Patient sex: M
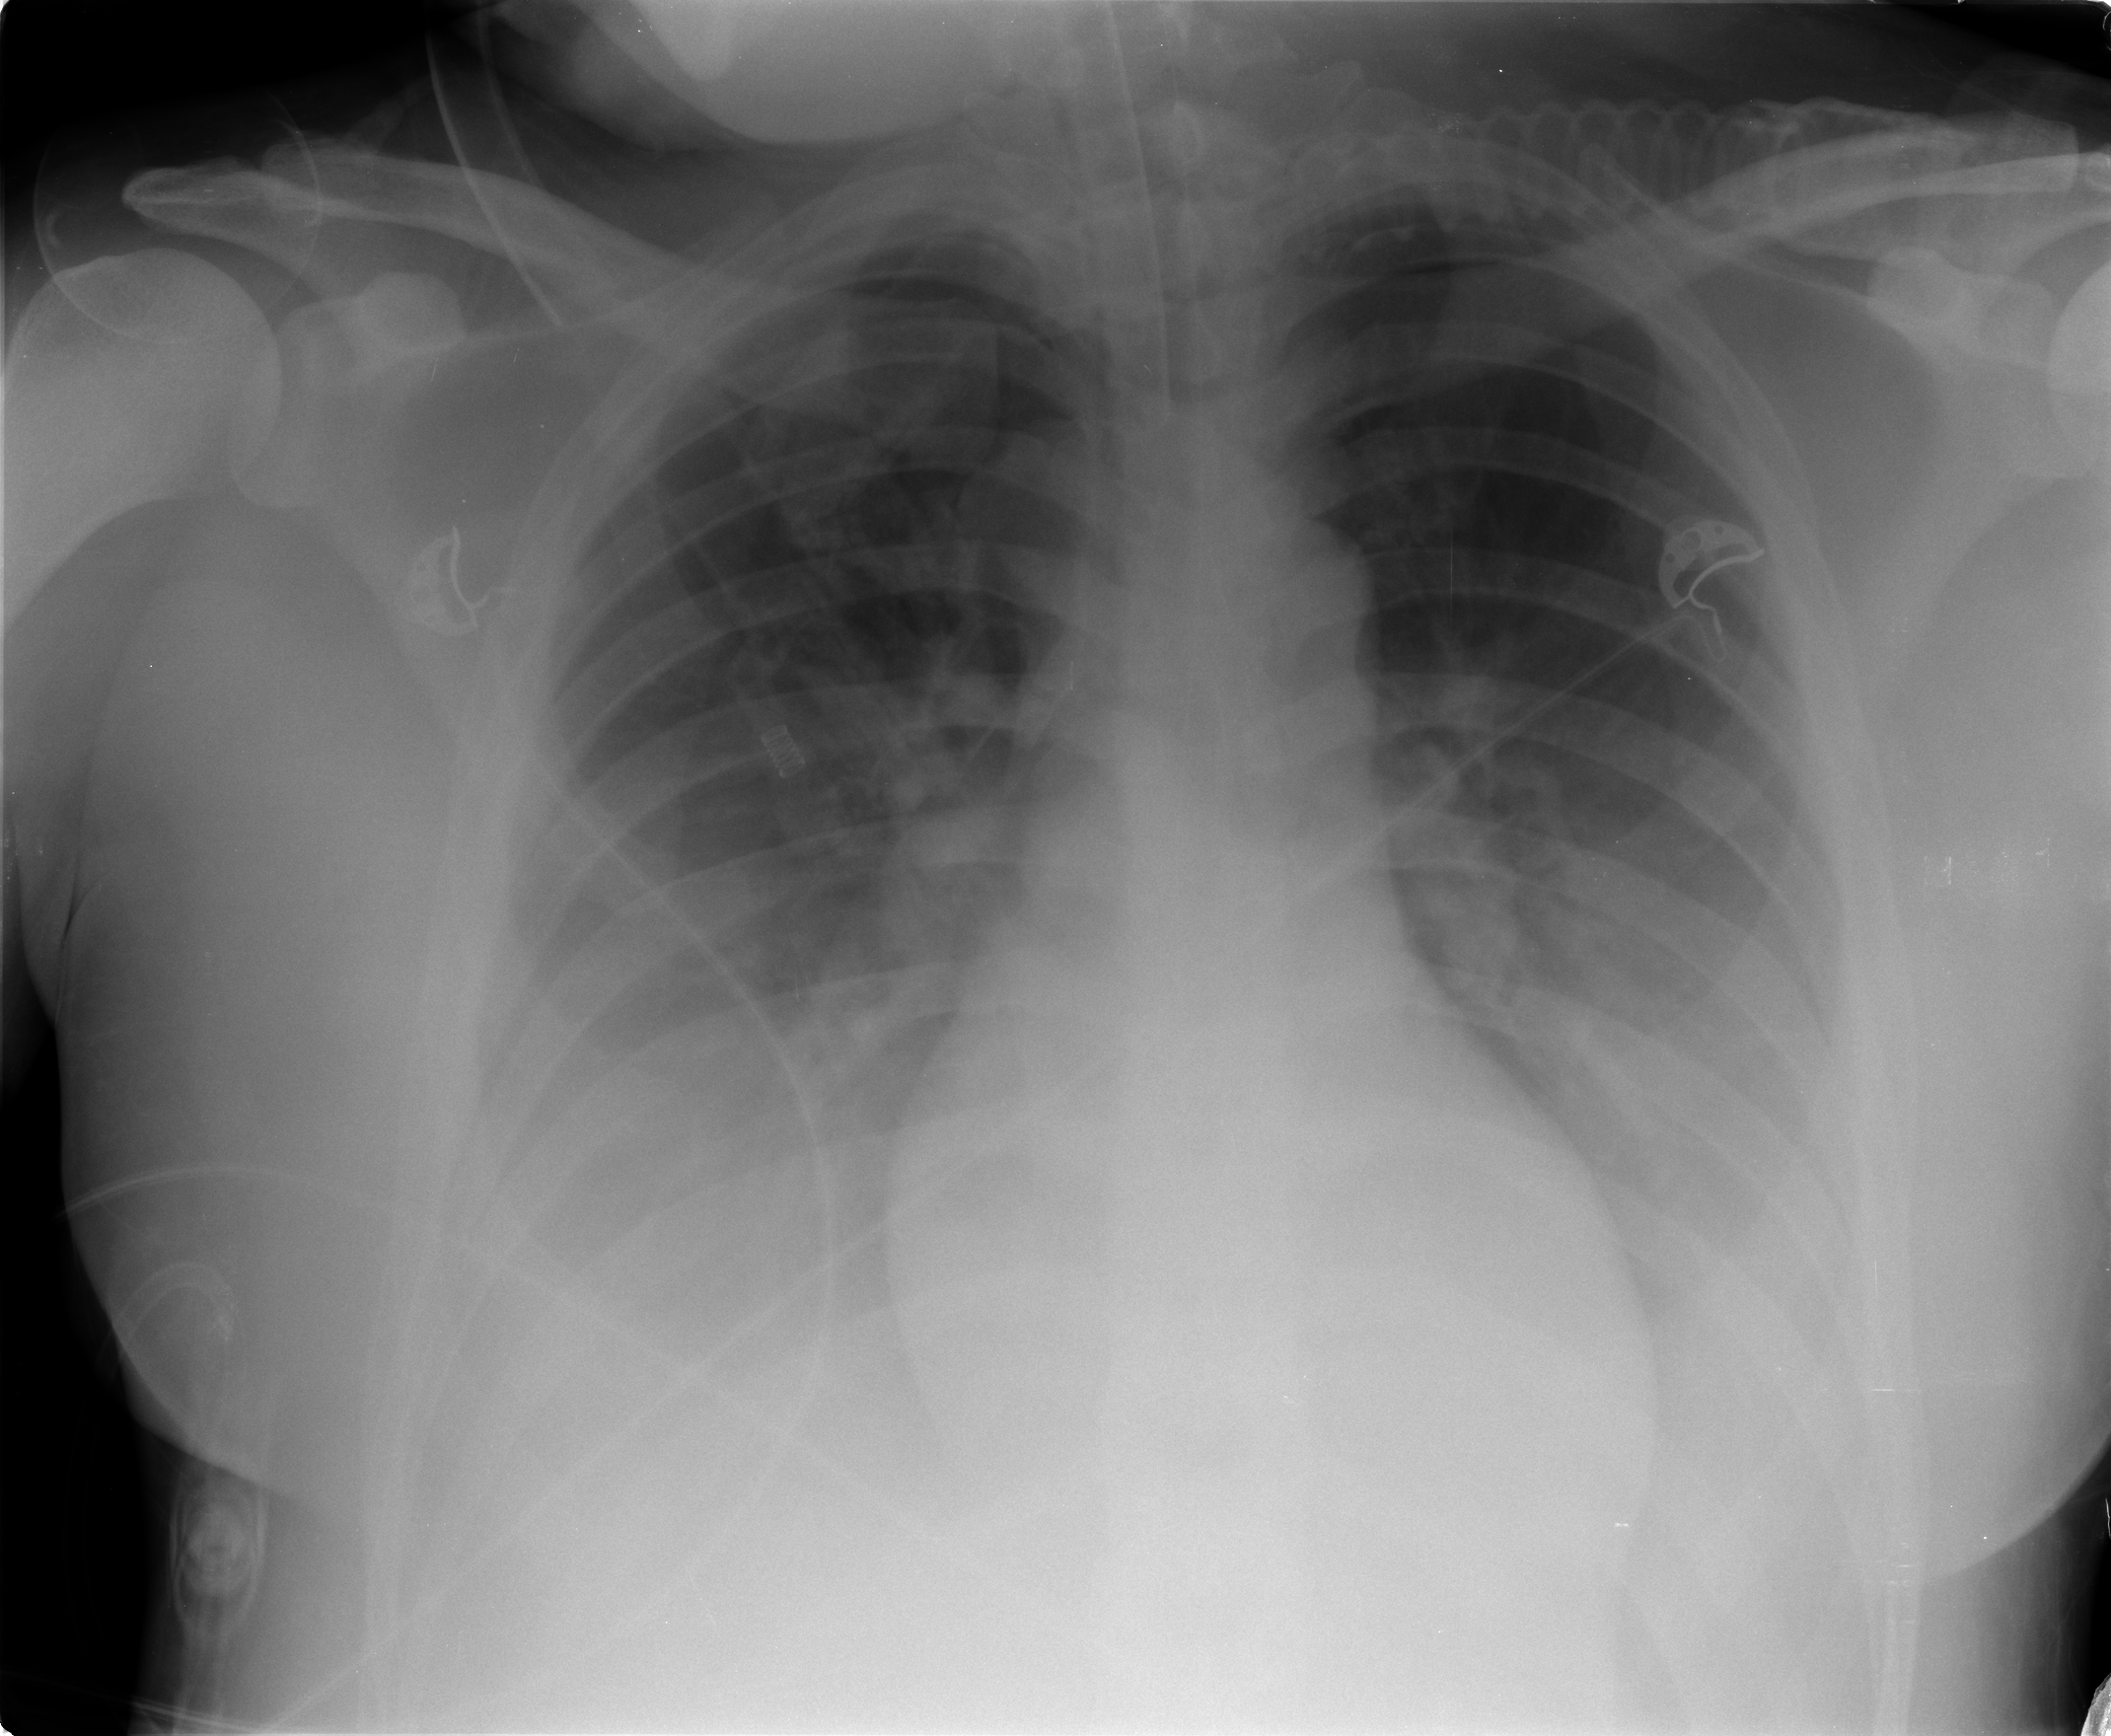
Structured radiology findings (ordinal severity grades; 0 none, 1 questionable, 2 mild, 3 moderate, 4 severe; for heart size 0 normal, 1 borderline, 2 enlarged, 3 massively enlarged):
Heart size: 0
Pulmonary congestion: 2
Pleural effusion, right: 3
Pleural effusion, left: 3
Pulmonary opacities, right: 2
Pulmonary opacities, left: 2
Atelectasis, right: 3
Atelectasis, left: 3